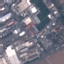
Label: Industrial